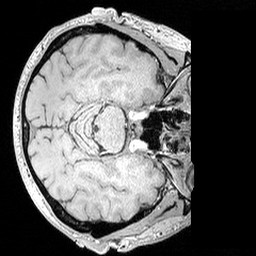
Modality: MP2RAGE
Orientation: axial
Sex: male
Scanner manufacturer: siemens
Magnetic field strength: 3 T
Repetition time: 5 s
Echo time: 0.00292 s